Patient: sex F, age 77
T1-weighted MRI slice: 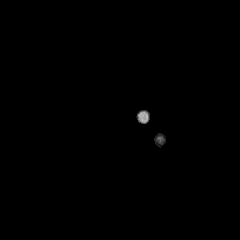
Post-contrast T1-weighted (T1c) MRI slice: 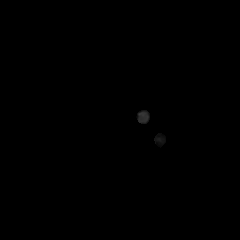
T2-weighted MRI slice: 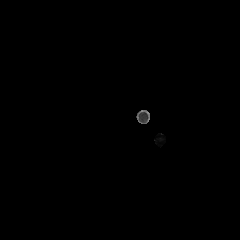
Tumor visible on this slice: no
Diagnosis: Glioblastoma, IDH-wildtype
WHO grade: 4